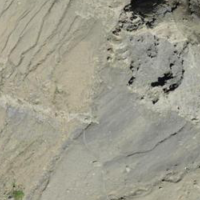
EUNIS habitat code: 48
Species observed at this site:
Doronicum grandiflorum
Ranunculus glacialis